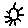
Label: sun